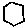
Label: hexagon